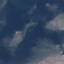
Label: HerbaceousVegetation